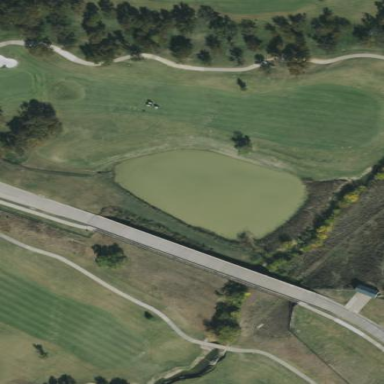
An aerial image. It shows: Water hazard in golf course. The hazard is natural water feature.